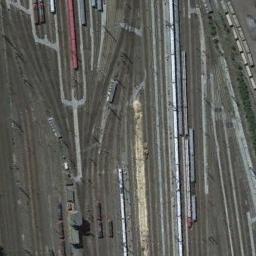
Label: railway